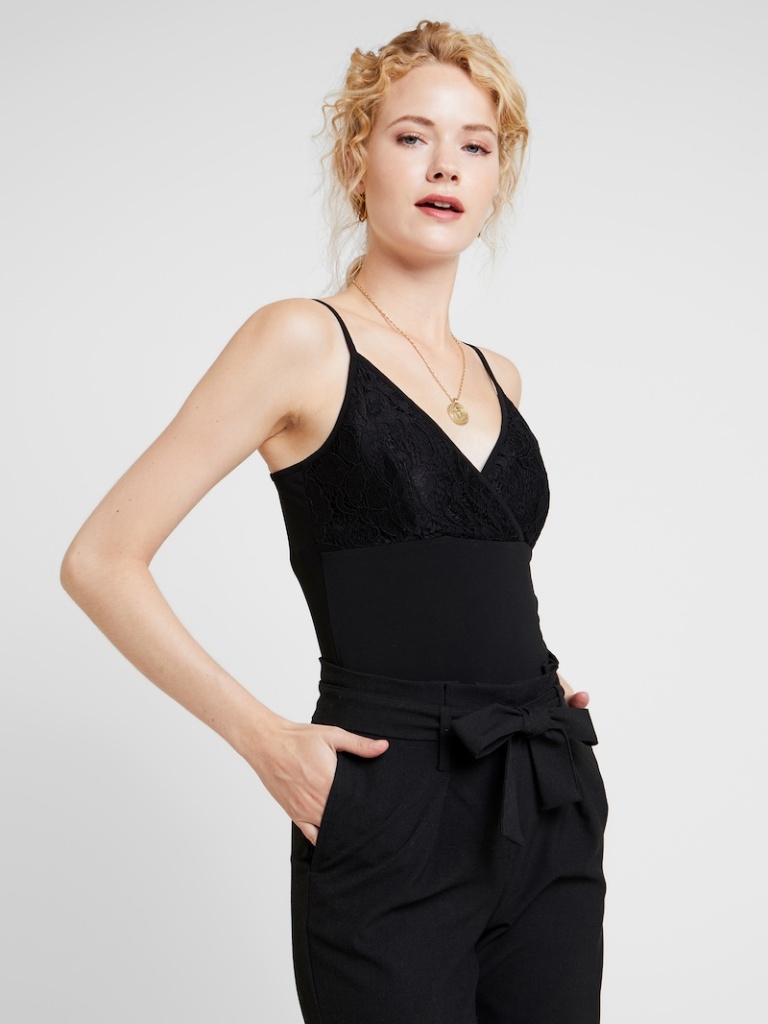
lace tight sleeveless torso length Fully Tucked in v-neck bodysuit